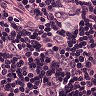
Metastatic tissue present: yes